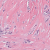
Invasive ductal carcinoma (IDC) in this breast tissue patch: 1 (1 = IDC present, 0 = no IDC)